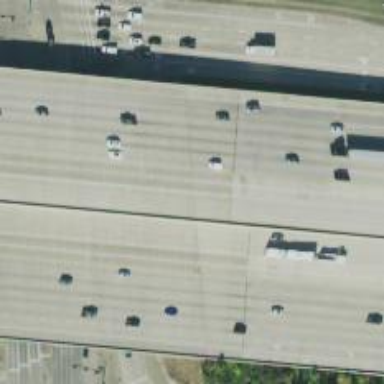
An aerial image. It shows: Motorway.